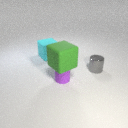
small gray metal cylinder behind small purple rubber cylinder